Interaction volume radius: 5 \u00c5
Interaction volume height: 20 \u00c5
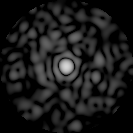
Disorder parameter: 0.8042